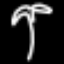
Label: palm tree